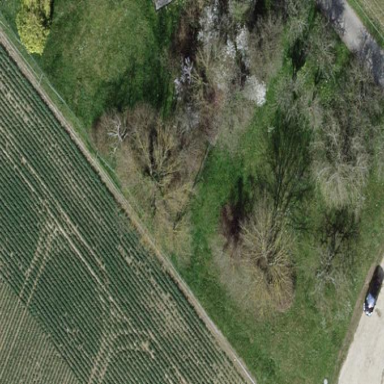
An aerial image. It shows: Orchard.